Aerial crown-view tile of a tropical tree (Barro Colorado Island, Panama), acquired 20250217:
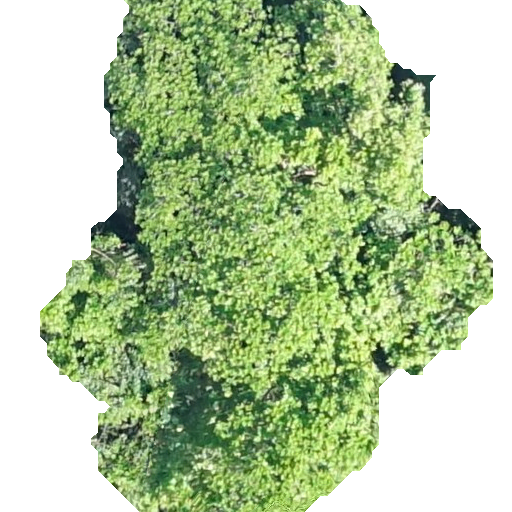
Species: Anacardium excelsum
GBIF accepted scientific name: Anacardium excelsum
Crown area: 253.273 m²